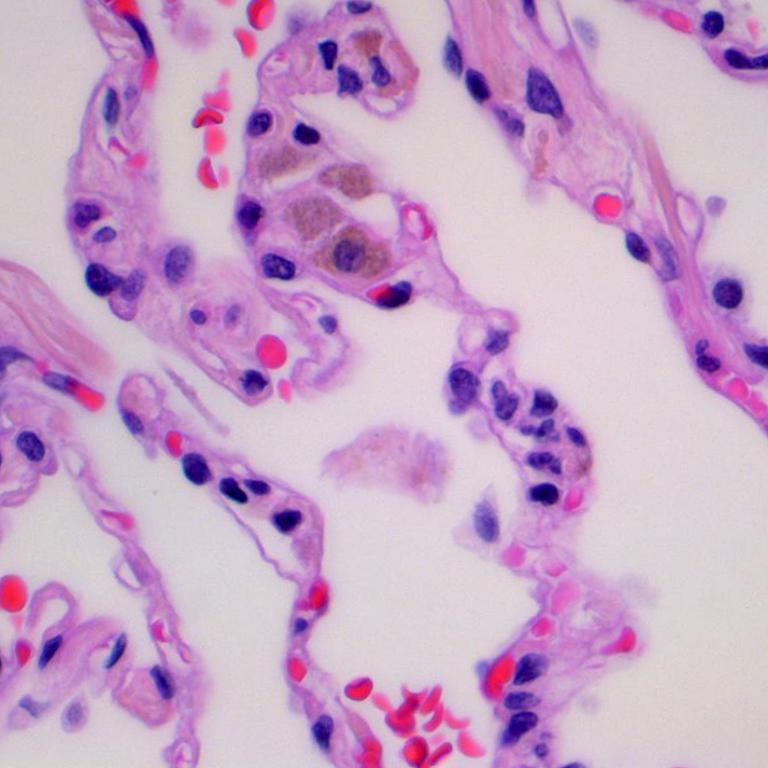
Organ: lung
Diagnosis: benign